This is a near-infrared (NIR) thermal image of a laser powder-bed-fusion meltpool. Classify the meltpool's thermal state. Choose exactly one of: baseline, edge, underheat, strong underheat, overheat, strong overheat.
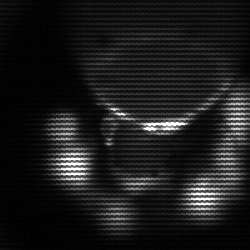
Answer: edge